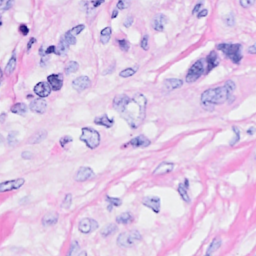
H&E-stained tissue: Breast